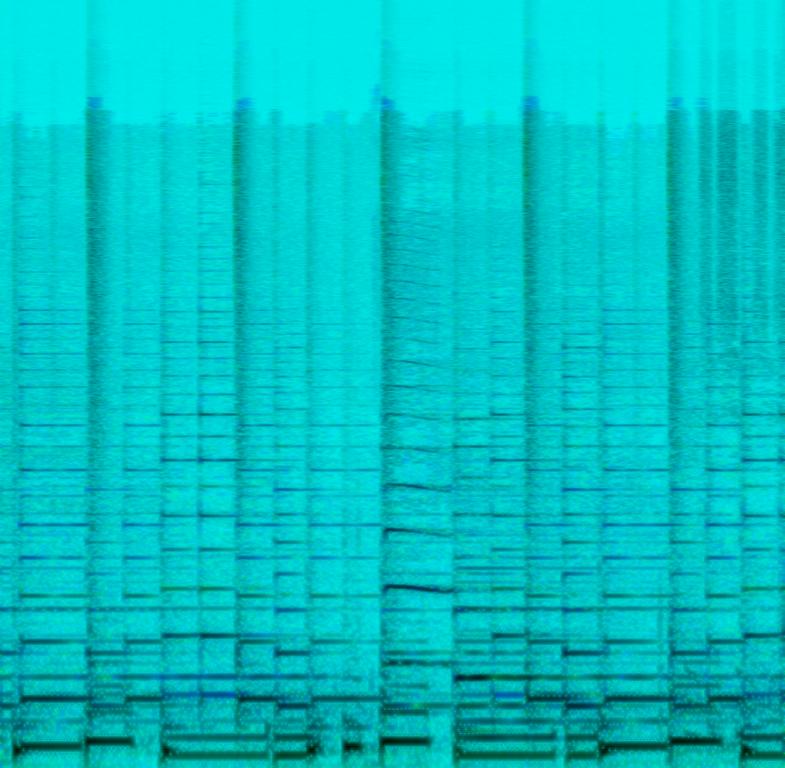
The Hip Hip songs live performance consists of repetitive male vocal singing over repetitive piano melody, smooth bass, shimmering hi hats and soft kick and snare hits. It sounds jazzy and warm.